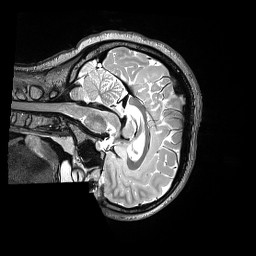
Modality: T2w
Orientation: sagittal